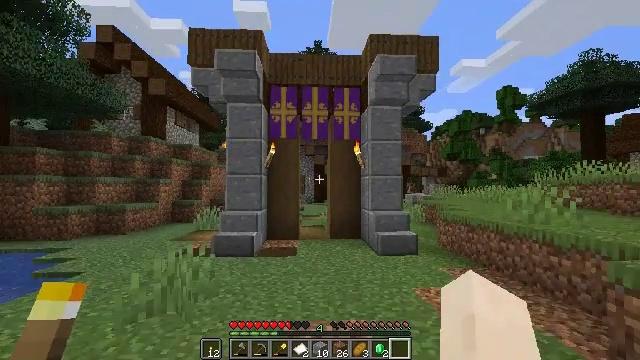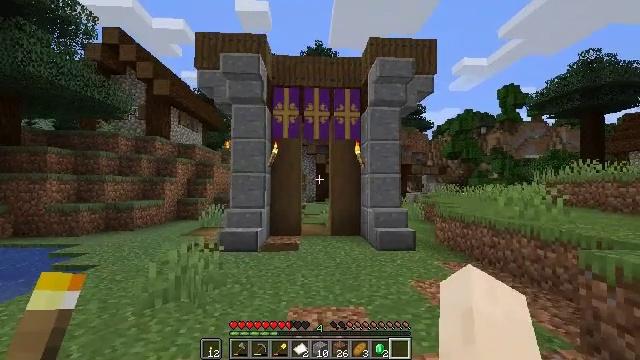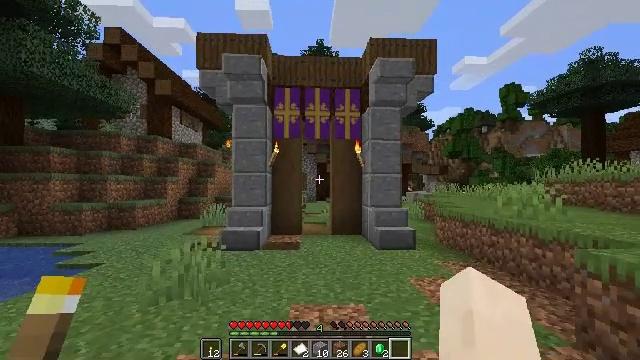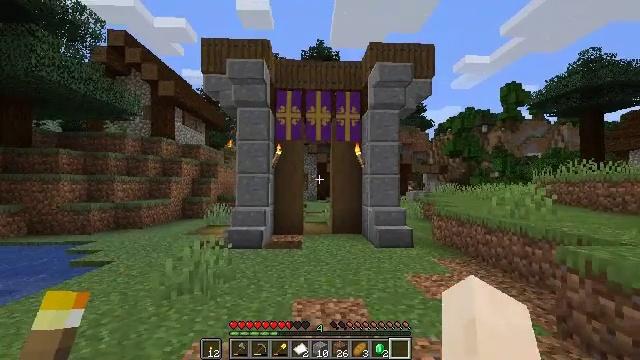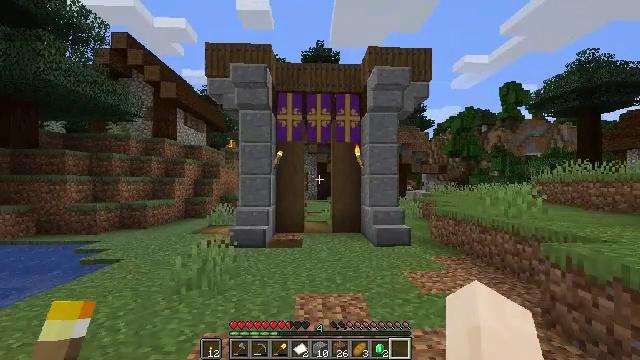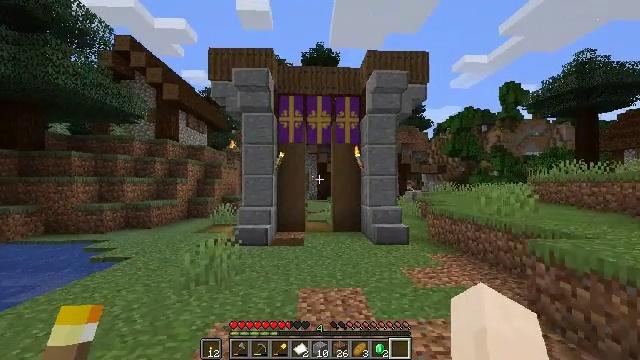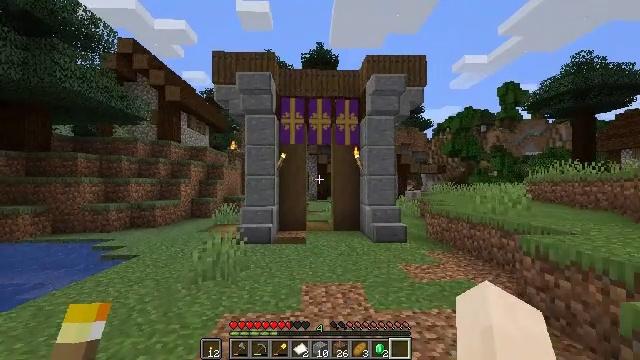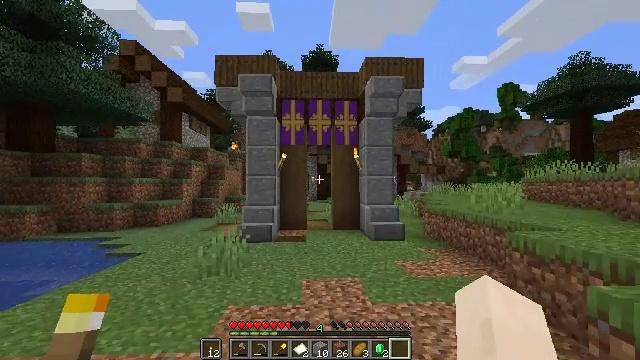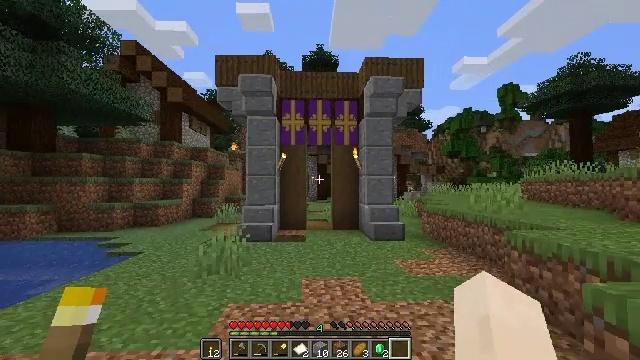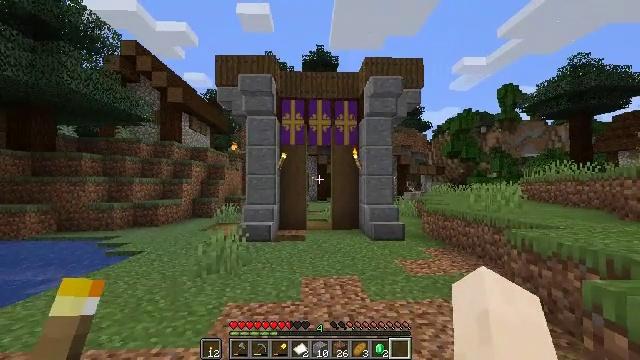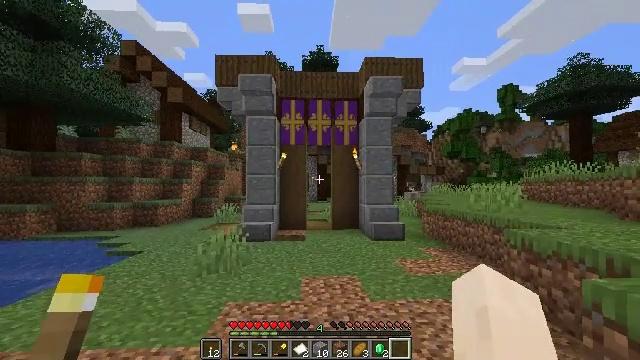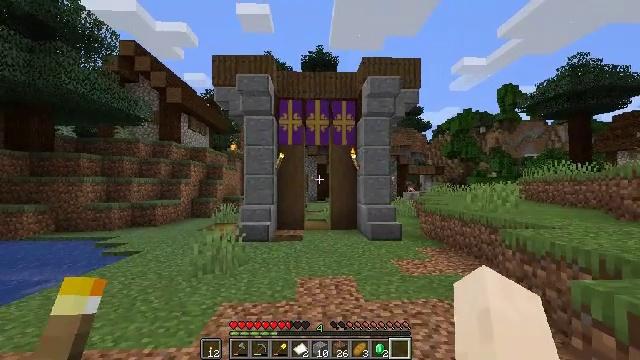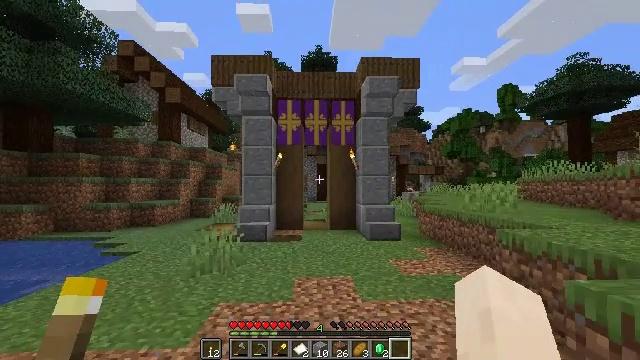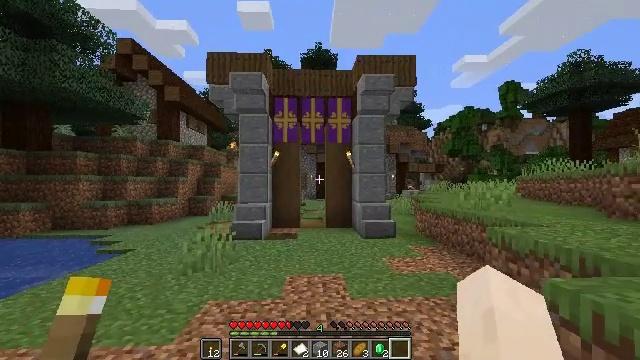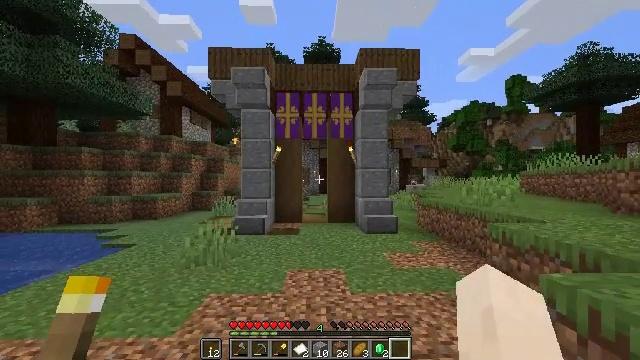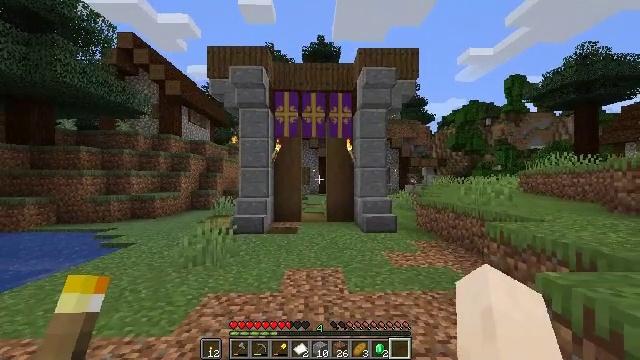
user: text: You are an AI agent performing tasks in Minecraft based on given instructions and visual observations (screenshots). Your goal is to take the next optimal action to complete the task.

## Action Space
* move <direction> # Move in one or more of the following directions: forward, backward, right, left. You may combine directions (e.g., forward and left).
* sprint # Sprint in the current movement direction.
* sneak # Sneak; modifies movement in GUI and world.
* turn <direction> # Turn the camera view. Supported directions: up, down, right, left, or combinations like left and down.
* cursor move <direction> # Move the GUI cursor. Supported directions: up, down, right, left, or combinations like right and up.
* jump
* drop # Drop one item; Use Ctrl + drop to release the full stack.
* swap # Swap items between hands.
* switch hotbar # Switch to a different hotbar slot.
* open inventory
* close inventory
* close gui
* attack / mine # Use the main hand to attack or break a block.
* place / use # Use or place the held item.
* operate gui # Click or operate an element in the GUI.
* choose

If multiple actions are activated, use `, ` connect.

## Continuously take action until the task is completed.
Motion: motion action
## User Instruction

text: Take down the purple wall banner.
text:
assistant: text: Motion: move back
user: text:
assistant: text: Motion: move back
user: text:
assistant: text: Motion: move back
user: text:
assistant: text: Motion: move back
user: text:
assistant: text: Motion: move back
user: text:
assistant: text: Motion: move back
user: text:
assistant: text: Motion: no_op
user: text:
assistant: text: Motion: no_op
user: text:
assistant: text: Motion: no_op
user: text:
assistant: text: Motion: no_op
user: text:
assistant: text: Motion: move right
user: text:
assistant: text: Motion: move right
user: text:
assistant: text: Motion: no_op
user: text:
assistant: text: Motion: turn down
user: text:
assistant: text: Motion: no_op
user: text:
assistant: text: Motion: move forward
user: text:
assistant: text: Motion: move forward
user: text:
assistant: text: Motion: move forward
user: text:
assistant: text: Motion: no_op
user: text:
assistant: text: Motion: no_op
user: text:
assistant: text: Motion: no_op
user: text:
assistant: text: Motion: no_op
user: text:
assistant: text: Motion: no_op
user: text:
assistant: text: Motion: no_op
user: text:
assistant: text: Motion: no_op
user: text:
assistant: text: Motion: no_op
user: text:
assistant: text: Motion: no_op
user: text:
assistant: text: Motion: no_op
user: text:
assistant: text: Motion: no_op
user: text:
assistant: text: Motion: no_op